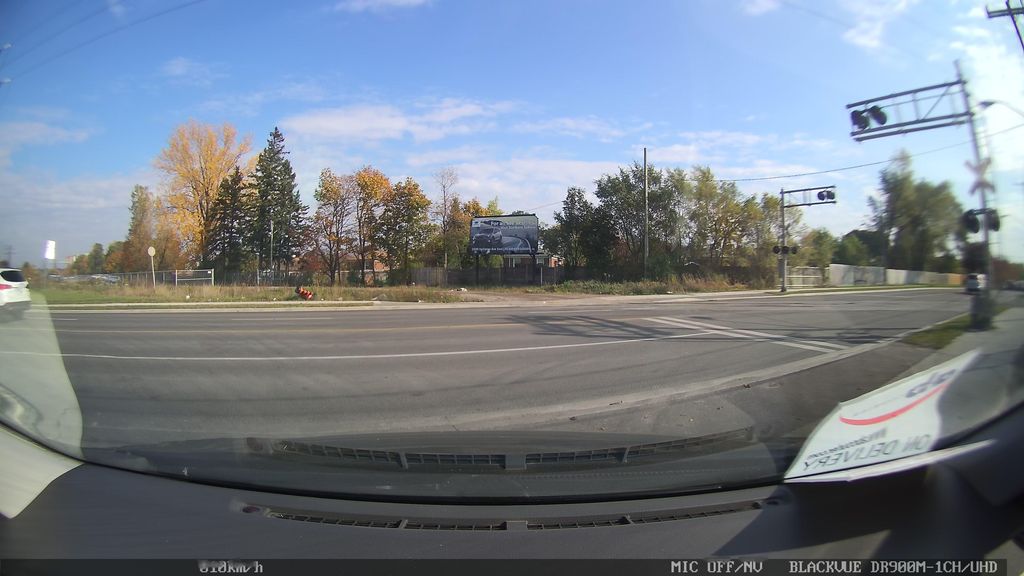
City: toronto